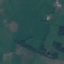
Land use / land cover: Pasture